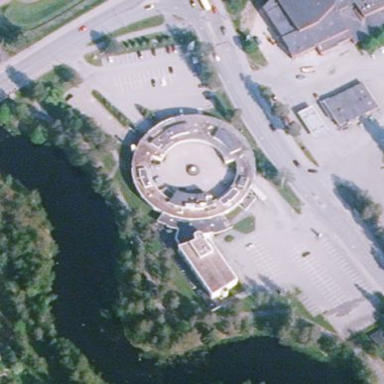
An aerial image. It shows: Hotel building.